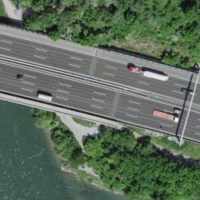
EUNIS habitat code: 57
Species observed at this site:
Carpinus betulus
Cornus sanguinea
Humulus lupulus